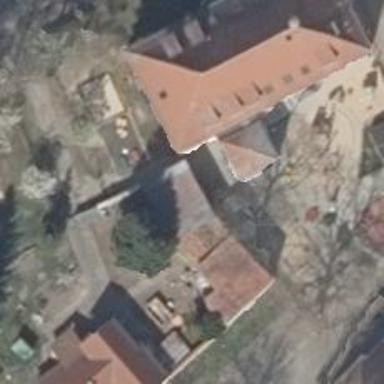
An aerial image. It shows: Kindergarten.